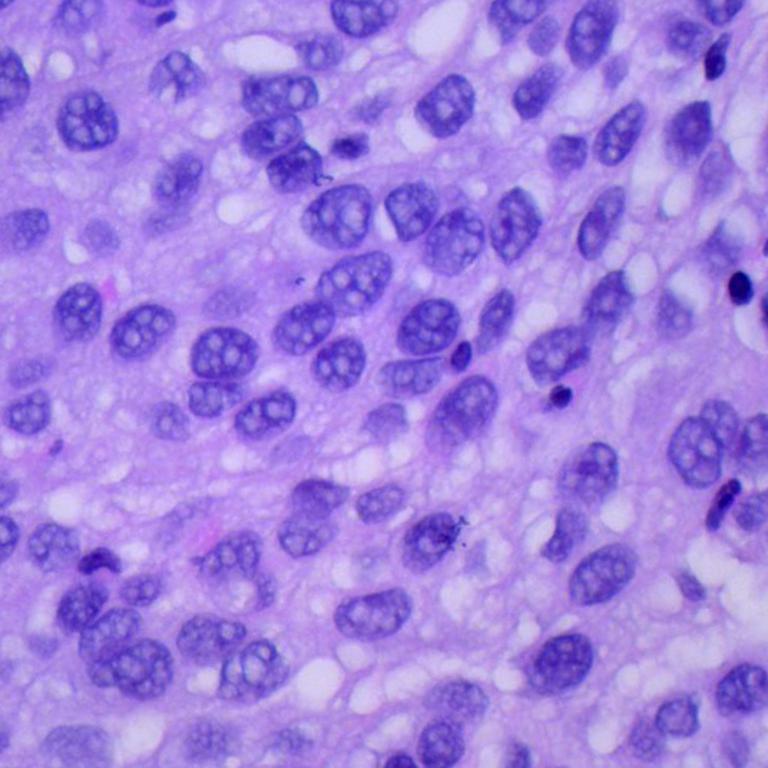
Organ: lung
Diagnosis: squamous carcinomas